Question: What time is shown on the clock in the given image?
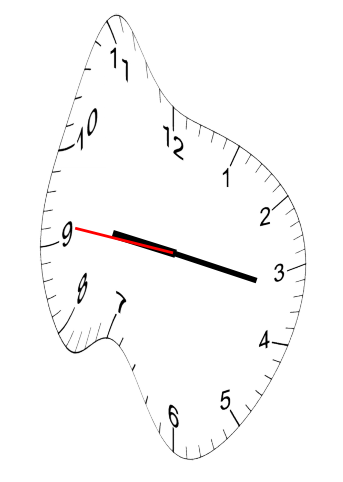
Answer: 09:16:46